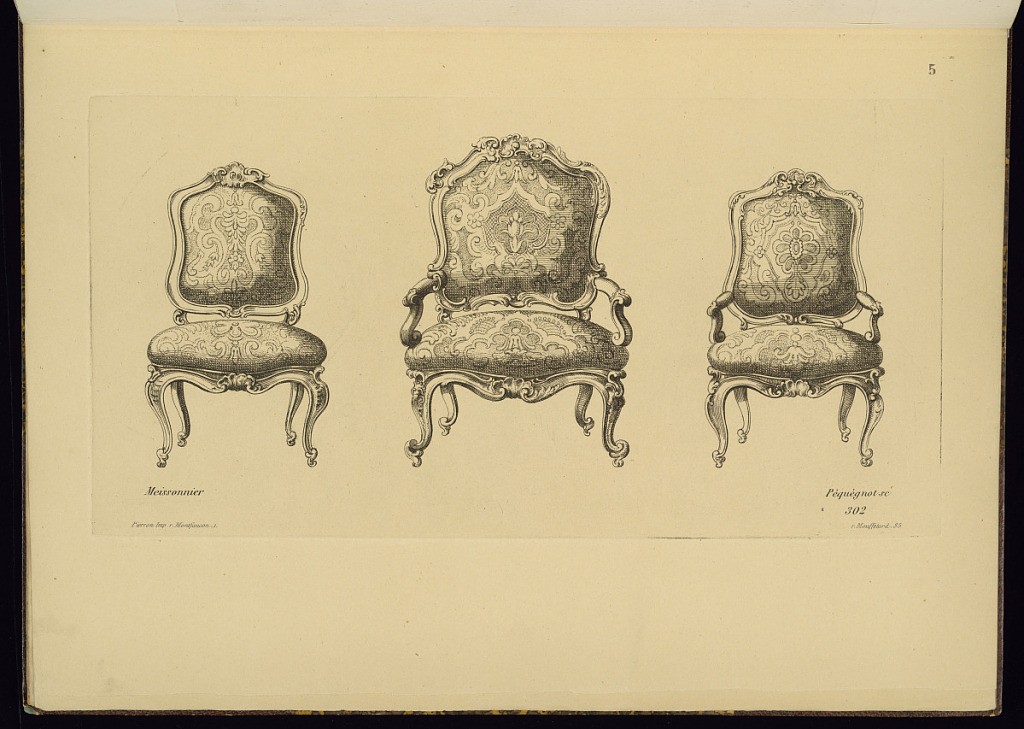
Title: Three Chair Designs
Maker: Juste-Aurèle Meissonnier, French, b. Italy, 1695–1750
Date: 1849–66
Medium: Etching on paper
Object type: Print
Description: Designs for two armchairs and one chair featuring sculpted wooden frames and upholstered with textiles featuring strapwork, scrolling leaves, fleurons, flowers, and shell motifs. The plate is signed with the printmaker, publisher, and original designer, and numbered